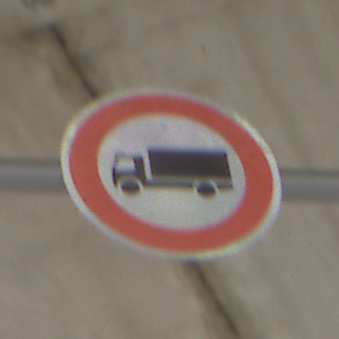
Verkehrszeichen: VerbotFuerKraftfahrzeugeUeberDreiKommaFuenfTonnen
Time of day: MorningAfternoon
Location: Roofed (Suburban)
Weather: PartlyCloudy
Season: Winter
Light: Natural